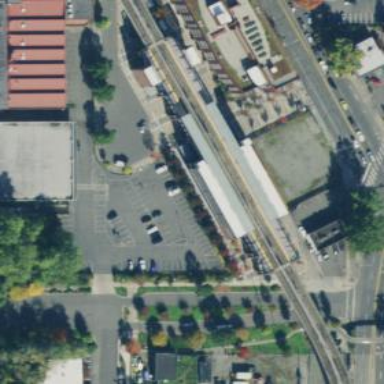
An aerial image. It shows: Bridge with light rail platform. The platform has shelter and serves as public transport stop.